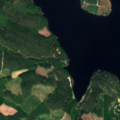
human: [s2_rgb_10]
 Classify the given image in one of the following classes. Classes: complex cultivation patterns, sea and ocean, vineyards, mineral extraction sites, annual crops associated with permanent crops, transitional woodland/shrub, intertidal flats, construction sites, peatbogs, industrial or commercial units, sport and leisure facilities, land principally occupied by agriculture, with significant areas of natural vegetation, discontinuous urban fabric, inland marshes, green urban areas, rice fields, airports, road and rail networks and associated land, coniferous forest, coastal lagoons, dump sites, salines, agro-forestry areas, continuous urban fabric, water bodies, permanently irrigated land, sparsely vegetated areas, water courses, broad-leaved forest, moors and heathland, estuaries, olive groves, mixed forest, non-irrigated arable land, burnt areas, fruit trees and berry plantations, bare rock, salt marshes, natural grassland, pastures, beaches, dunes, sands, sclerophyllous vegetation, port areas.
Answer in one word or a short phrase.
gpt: coniferous forest, mixed forest, transitional woodland/shrub, water bodies